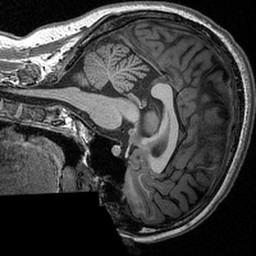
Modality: T1w
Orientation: sagittal
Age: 19
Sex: female
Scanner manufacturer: siemens
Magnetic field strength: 3 T
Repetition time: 2.53 s
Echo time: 0.00309 s